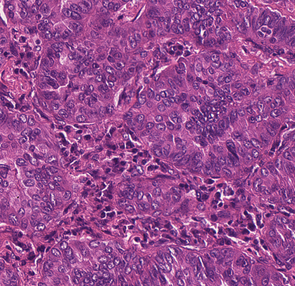
Tumor epithelial tissue: yes
Tumor-associated stroma tissue: yes
Normal tissue: no